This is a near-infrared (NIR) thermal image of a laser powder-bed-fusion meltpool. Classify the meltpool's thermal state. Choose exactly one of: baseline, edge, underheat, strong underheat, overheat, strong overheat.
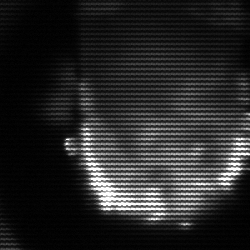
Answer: baseline